Interaction volume radius: 5 \u00c5
Interaction volume height: 15 \u00c5
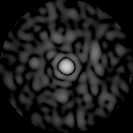
Disorder parameter: 0.8199